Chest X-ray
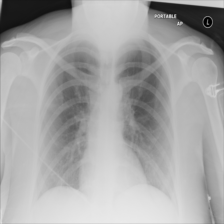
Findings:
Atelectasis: negative
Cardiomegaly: negative
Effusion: negative
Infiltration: negative
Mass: negative
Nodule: negative
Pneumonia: negative
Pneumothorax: negative
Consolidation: negative
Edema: negative
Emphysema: negative
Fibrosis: negative
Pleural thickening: negative
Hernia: negative